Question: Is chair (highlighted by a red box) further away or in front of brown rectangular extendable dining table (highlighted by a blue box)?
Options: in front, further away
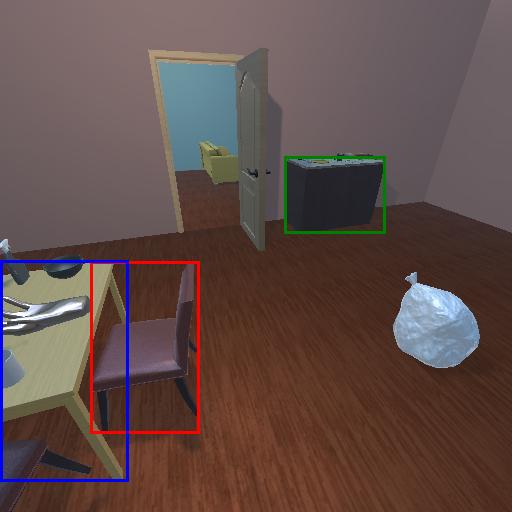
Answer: in front